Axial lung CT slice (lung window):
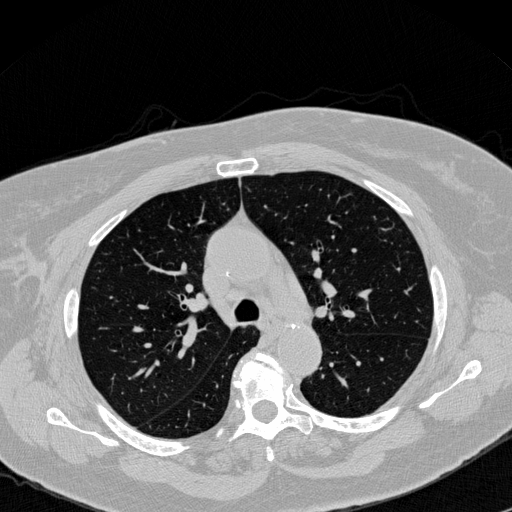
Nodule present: no